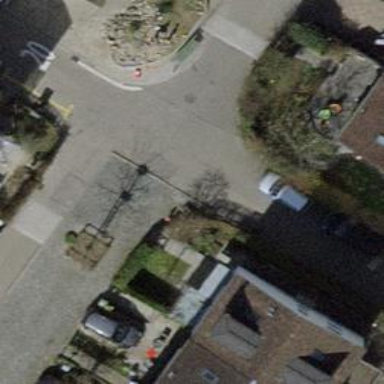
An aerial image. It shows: Living street.